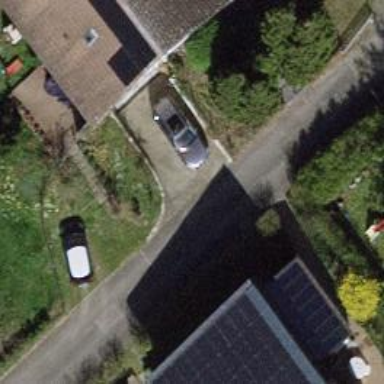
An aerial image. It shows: Alley classified as service road.